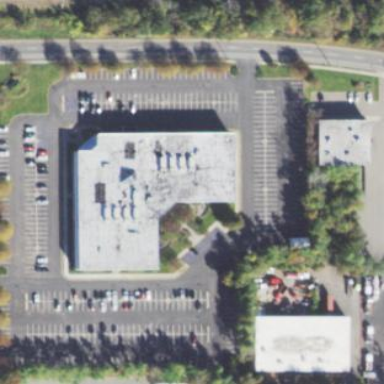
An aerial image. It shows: Commercial building.